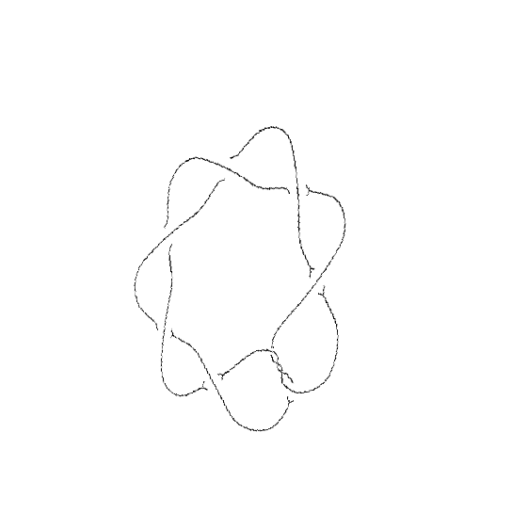
Crossing number: 10